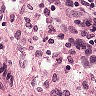
Metastatic tissue present: no